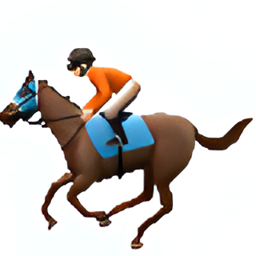
Name: horse racing
Emoji: 🏇🏻
Group: People & Body
Sub-group: person-sport